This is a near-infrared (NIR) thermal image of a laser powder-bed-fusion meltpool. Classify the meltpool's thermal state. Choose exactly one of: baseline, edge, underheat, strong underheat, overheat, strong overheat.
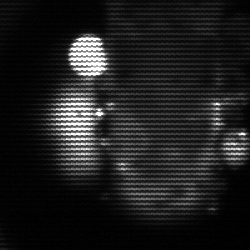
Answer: strong underheat